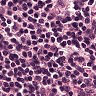
Metastatic tissue present: no